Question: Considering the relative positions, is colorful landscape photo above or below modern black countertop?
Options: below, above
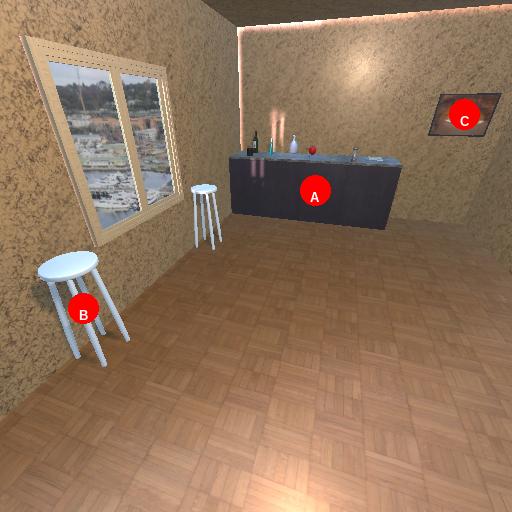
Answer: below